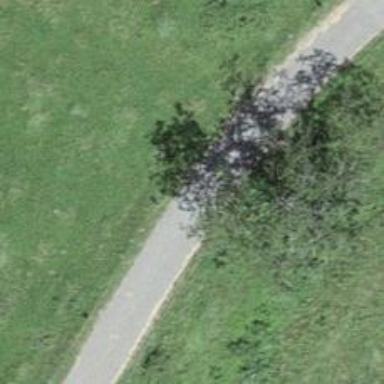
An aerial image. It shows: Unclassified road with paved surface.